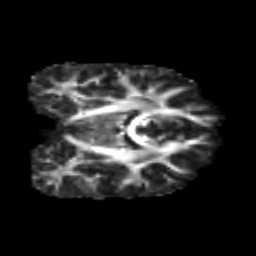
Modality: FA
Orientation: coronal
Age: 28
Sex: male
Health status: healthy